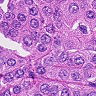
Metastatic tissue present: yes